Question: I'm stuck on this:
'''
class Worker < ActiveRecord::Base
has_many :skills
has_many :jobs, through: :skills
..
end
class Skill < ActiveRecord::Base
belongs_to :worker
has_many :jobs
..
end
class Job < ActiveRecord::Base
has_many :skills
has_many :workers, through: :skills
..
end
'''
What I'm trying to do is set up a many to many between 'Skill' and 'Job' inside of the 'has_many' through relationship?
My question has three parts
1. Is this possible - using the has_many jobs rather than belongs_to jobs.
2. If it can be done and the code is wrong, how do I fix it?
3. How can I create Worker, Skill and Job records? (looking for syntax)
This is a picture (of sorts) of what I'm trying to do, hope it helps... :(

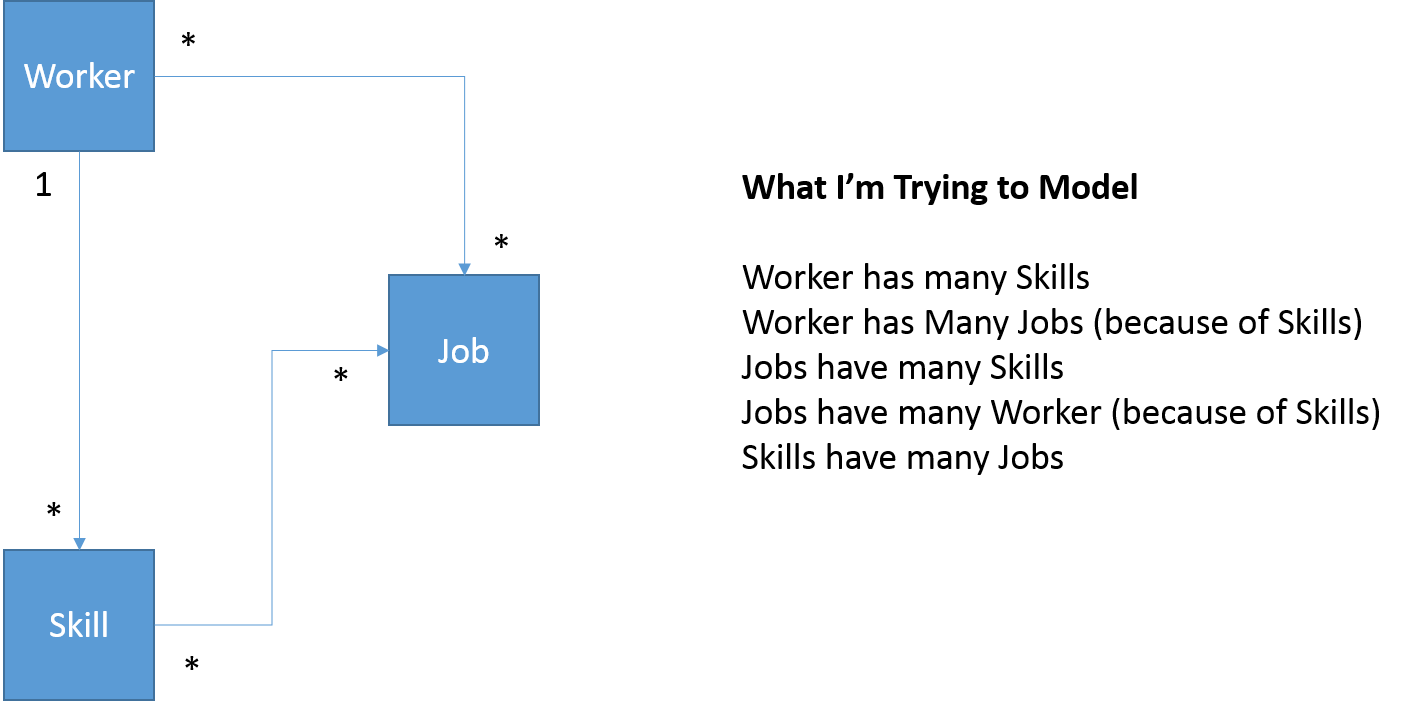
Answer: You're not giving active record enough information about your relationships. Every ':has_many' should have a corresponding ':belongs_to' so that active record knows which table holds the foreign key for each association. Notice that you only have one ':belongs_to' for three relationships. That smells.
As for fixing the problem, you have at least 2 options:
- ':has_and_belongs_to_many'-
My preference is for the latter option. Being forced to name join tables often clarifies the nature of a relationship. On the flip side, I've found that ':has_and_belongs_to_many' is often too implicit and ends up making my designs more obscure.
You might setup your relationships like this (untested):
'''
class Assignment < ActiveRecord::Base
belongs_to :worker
belongs_to :job
end
class Qualification < ActiveRecord::Base
belongs_to :worker
belongs_to :skill
end
class Worker < ActiveRecord::Base
has_many :qualifications
has_many :skills, through: :qualifications
has_many :assignments
has_many :jobs, through: :assignments
..
end
class Skill < ActiveRecord::Base
has_many :qualifications
has_many :workers, through: :qualifications
has_many :jobs
..
end
class Job < ActiveRecord::Base
has_many :skills
has_many :workers, through: :assignments
..
end
'''
By making the relationships more explicit I think the model is clearer. It should be easier to troubleshoot from here.
If you need to do a traversal like 'Job.find(1).qualified_workers' try making the following adjustment to the above model:
'''
class Job
has_many :required_competencies
has_many :skills, through: :required_competencies
has_many :qualifications, through: :skills
has_many :qualified_workers, through: qualifications, class_name: :workers
end
class RequiredCompetency
belongs_to :job
belongs_to :skill
end
'''
This is explicit about each traversal and names it. If you find these paths through your system are getting really long, I'd consider that a smell. There might be a more direct way to fetch your data or perhaps a better way to model it.